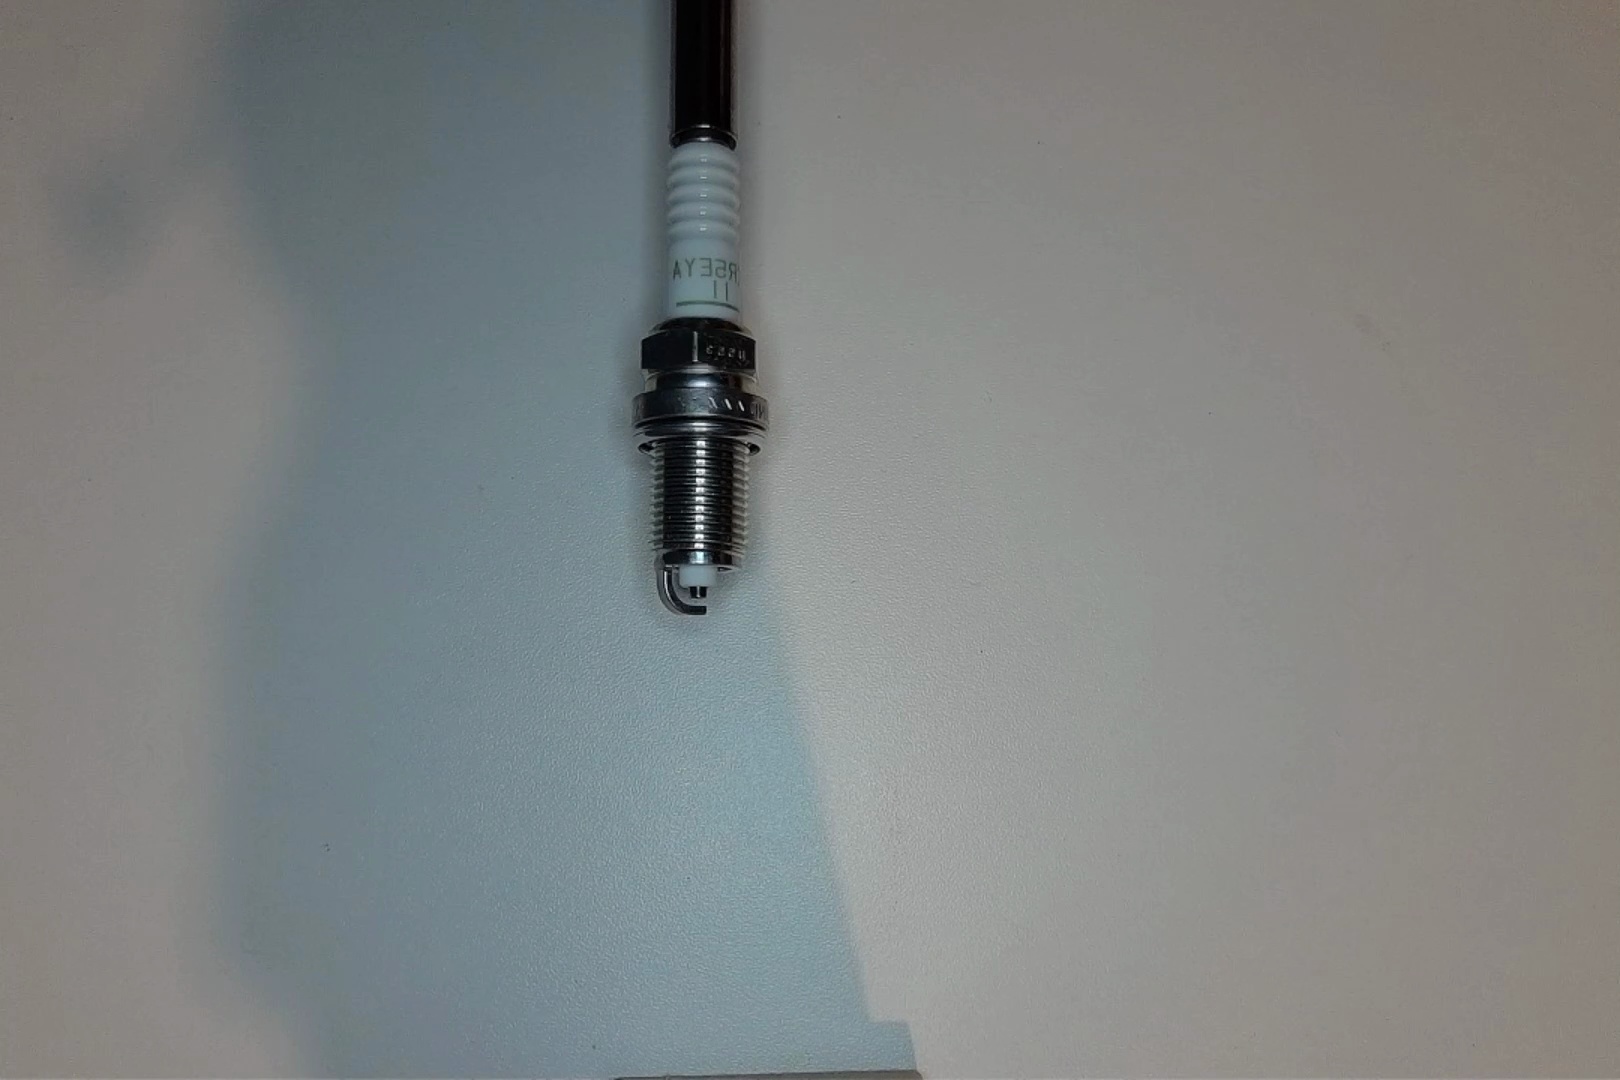
Label: no anomaly